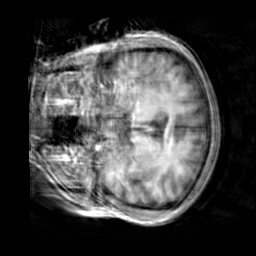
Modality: T1w
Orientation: coronal
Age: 31
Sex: female
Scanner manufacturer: siemens
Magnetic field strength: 3 T
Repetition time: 2.3 s
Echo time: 0.00303 s